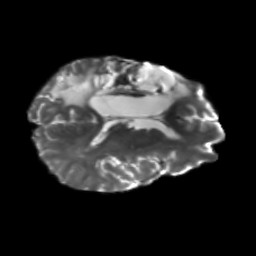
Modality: T2w
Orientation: axial
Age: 46
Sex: male
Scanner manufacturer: siemens
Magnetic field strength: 3 T
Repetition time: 5.47 s
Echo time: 0.0854 s